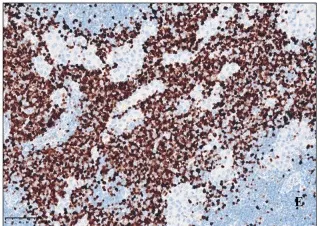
Highly express Ki-67.
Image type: pathology (immunostaining)